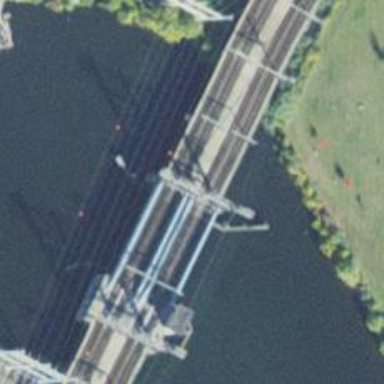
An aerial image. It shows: Movable bascule bridge for railway traffic. It is electrified with contact line.